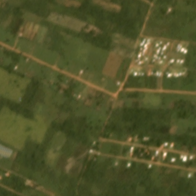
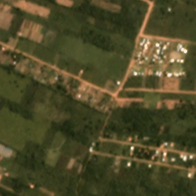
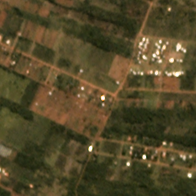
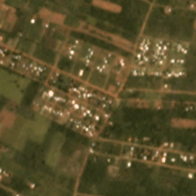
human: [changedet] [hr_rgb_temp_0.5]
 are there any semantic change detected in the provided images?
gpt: many houses appeared on the original grassland .

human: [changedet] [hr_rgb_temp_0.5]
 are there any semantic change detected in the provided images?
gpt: forests are replaced by buildings .

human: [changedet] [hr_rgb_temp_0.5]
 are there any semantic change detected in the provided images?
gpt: many trees are replaced by detached houses .

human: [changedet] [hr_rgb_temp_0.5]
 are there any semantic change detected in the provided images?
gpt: forest is replaced by many detached houses and roads .

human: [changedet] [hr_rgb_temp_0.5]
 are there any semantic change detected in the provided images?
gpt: deforestation occured and many new houses and roads are built .